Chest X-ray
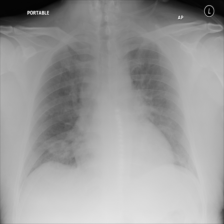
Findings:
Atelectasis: negative
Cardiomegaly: negative
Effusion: negative
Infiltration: negative
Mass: negative
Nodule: negative
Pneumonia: negative
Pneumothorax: negative
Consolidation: negative
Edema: negative
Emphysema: negative
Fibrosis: negative
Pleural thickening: negative
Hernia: negative